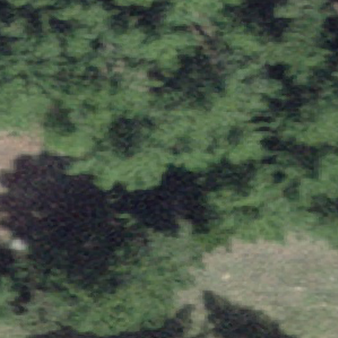
Label: other